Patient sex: M
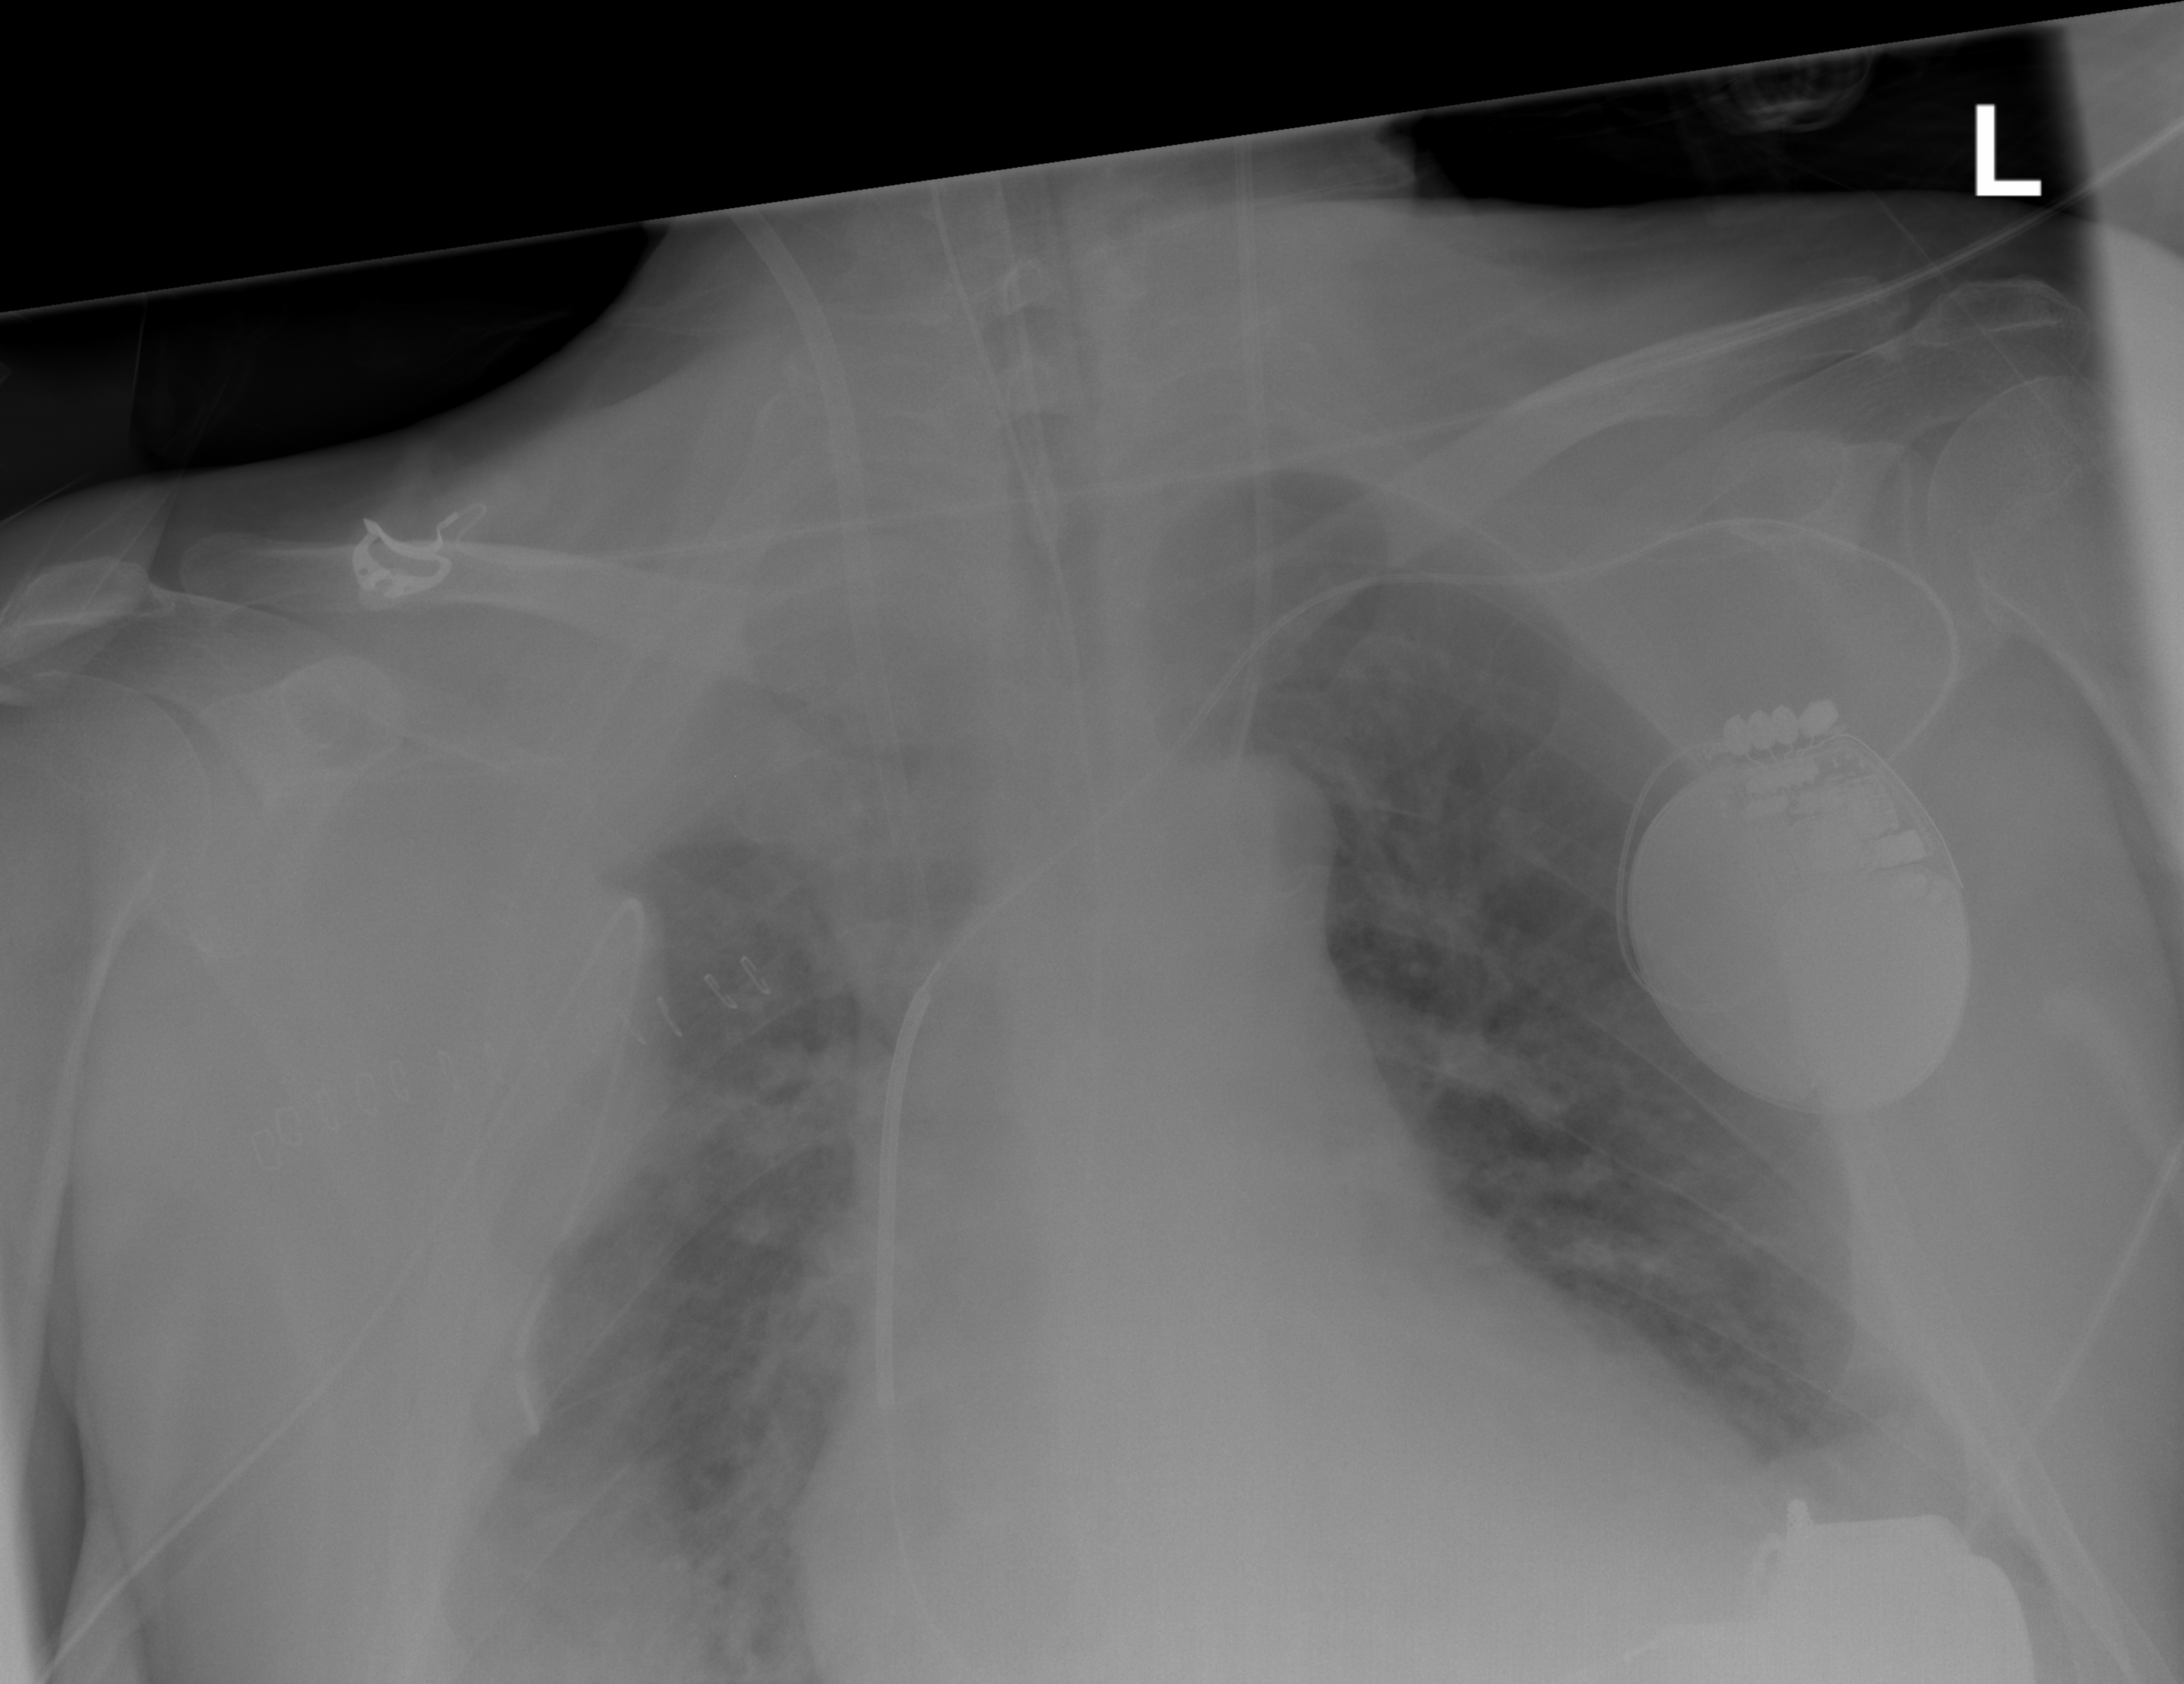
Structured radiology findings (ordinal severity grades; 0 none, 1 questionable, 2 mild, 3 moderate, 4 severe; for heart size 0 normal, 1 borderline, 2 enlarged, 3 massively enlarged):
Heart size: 2
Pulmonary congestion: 2
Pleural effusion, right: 3
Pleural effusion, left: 0
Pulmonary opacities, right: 2
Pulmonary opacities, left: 0
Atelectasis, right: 2
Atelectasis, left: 0